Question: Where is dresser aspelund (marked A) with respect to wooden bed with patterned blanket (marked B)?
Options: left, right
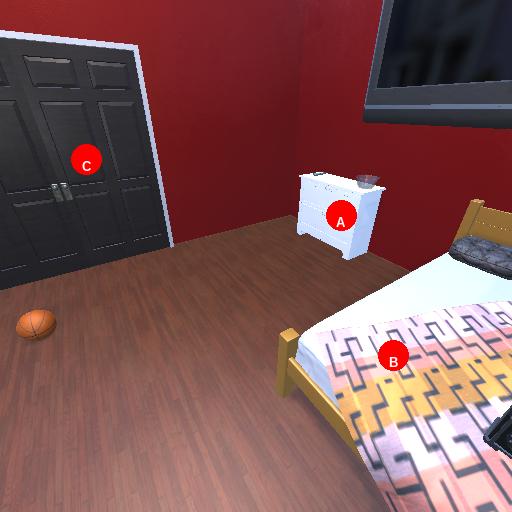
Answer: left